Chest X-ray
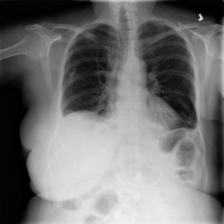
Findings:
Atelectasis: negative
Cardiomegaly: negative
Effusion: negative
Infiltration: negative
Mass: negative
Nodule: negative
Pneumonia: negative
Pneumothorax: negative
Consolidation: negative
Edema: negative
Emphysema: negative
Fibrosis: negative
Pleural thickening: negative
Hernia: negative